Interaction volume radius: 5 \u00c5
Interaction volume height: 15 \u00c5
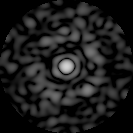
Disorder parameter: 0.8849